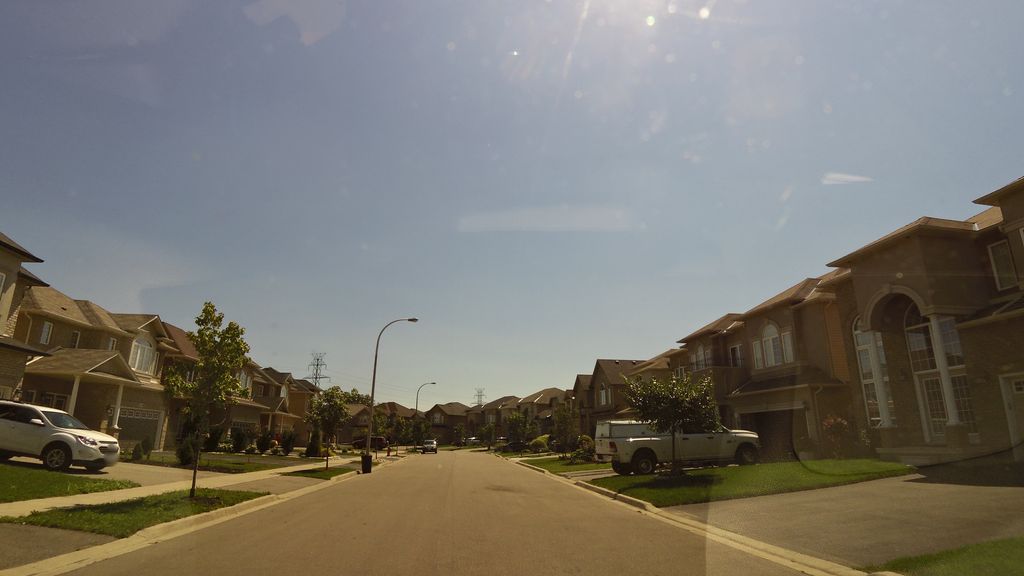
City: hamilton